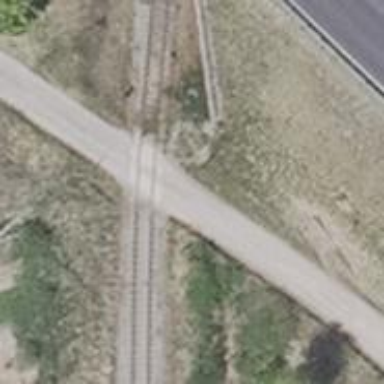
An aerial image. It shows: Railway level crossing.